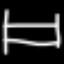
Label: bed